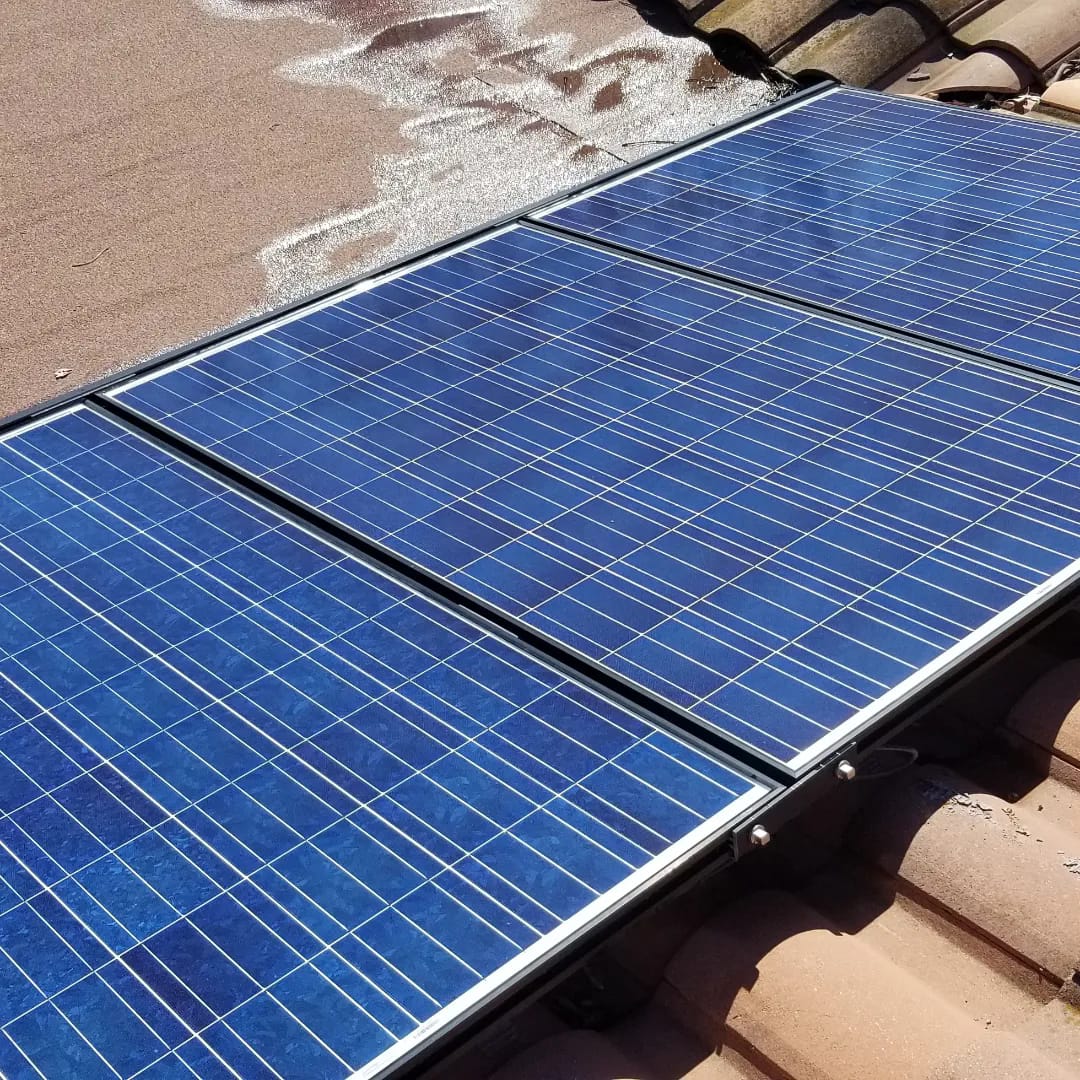
Label: Clean